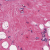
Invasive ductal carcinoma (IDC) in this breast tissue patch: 0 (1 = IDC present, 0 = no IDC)